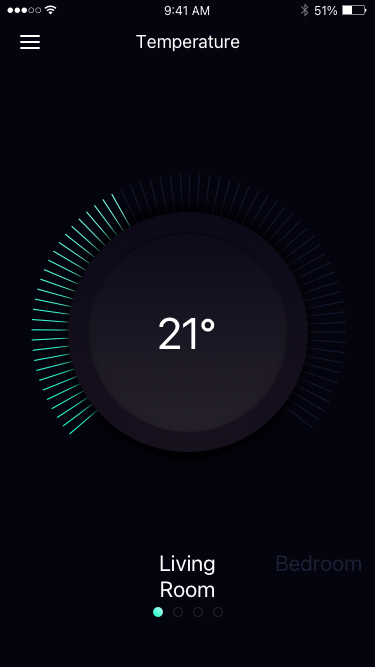
Text in this UI design:
Living Room
Bedroom
21°
Temperature